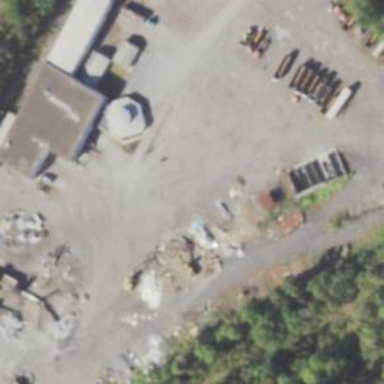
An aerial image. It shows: Recycling center for various types of waste.